Question: I've created an empty C++ project in Visual Studio. When attempting to add .NET references through the Project Properties page, the 'Add Reference' window only displays the project tab:

I've stumbled upon <URL> thread, but I couldn't get this to work even with the information in the accepted answer.
How would I go about adding such .NET references to my project?
Thanks in advance.
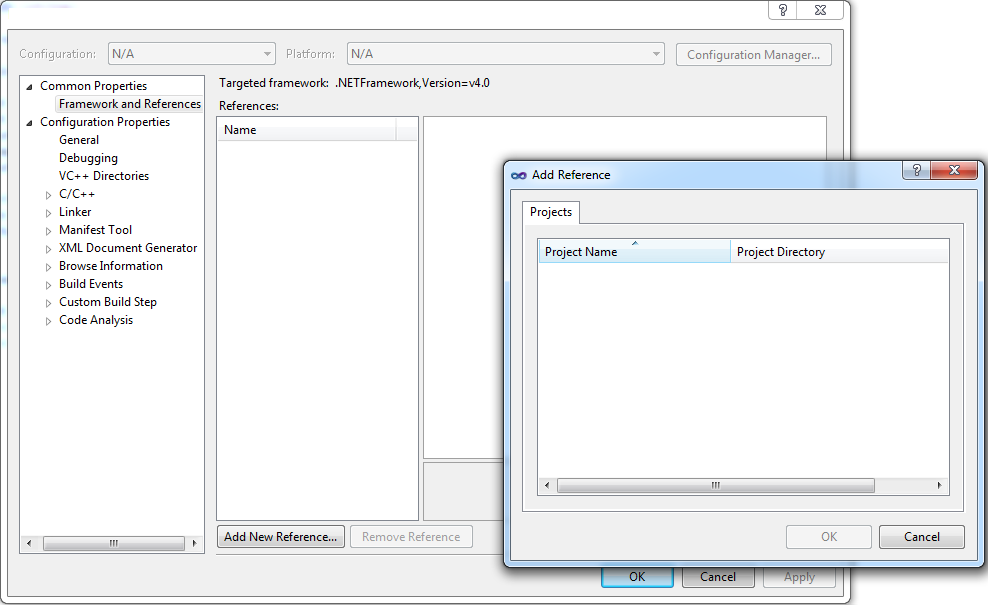
Answer: In order to be able to add references to .Net assemblies you should have a C++ project with CLR support (/clr or similar).
In order to activate Common Language Runtime Support open the properties for your project go to the Configuration Properties\General item and select one of the options for "Common Language Runtime Support" that suits your need